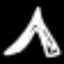
Label: The Eiffel Tower